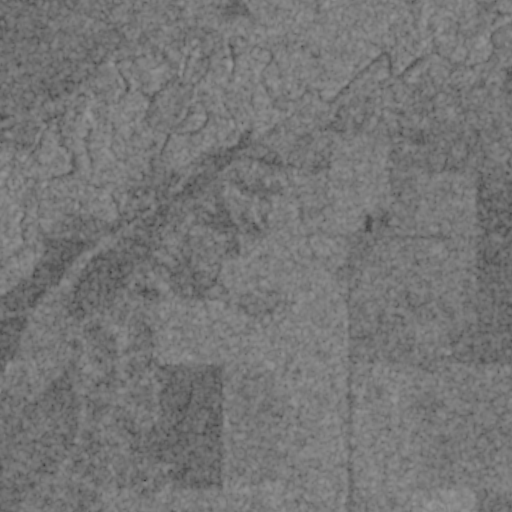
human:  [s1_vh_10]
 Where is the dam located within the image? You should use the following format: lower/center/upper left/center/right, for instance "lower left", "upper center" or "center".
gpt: The dam is located in the lower left of the image.
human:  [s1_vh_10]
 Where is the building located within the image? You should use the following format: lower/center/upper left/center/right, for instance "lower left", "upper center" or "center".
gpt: The building is located in the center of the image.
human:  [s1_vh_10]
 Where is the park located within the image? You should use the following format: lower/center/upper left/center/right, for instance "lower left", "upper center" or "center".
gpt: There is no park in the image.

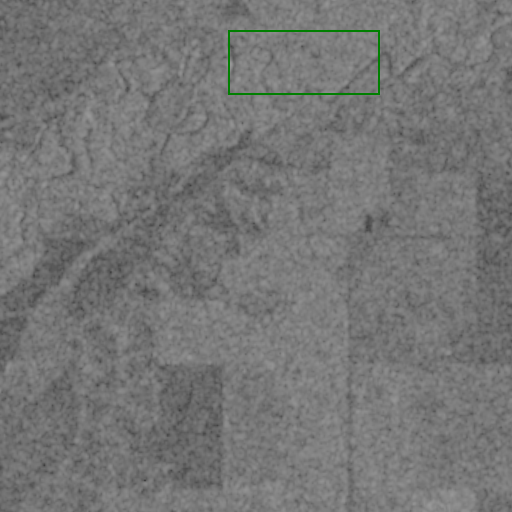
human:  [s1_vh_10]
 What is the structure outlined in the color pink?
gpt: There is no pink outline.
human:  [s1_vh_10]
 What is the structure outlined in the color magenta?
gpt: There is no structure outlined in magenta.